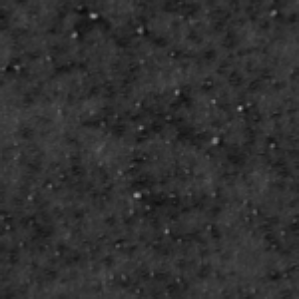
Label: frost